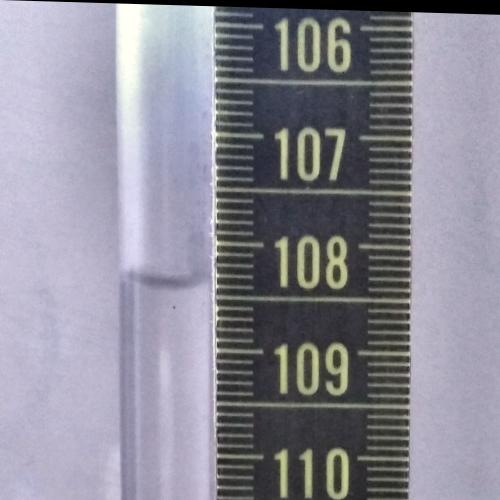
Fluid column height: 108.4 cm